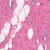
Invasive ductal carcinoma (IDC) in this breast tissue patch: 0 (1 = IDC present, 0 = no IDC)